Question: Just to confirm, whether if we can have a new checkbox "Select All" on the components of the Tridion Translation, the objective is here that we have got lots of languages and business user want to select all on single click. I know these fields are read-only, however just checking whether we can have some type of extensions to achieve this or any other suggestion is always welcome.
Please see below screen shot, with the new "Select All" checkbox.

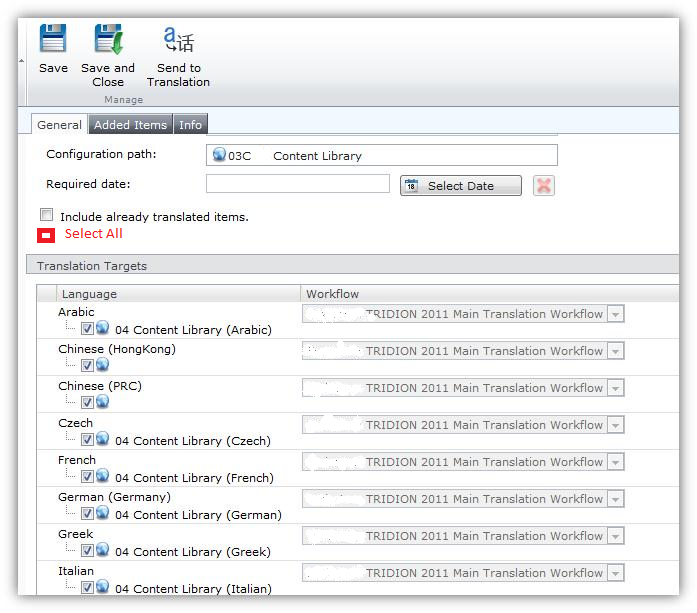
Answer: From Alexandra Popova, Product Manager for SDL:
Hi Manoj,
This checkbox makes perfects sense since the list of Target Languages can be pretty big. The feature has been already requested (registered as an Enhancement Request) but was not yet implemented.
There is a possibility to create a plugin that will set checkboxes to unchecked when the screen is loaded. Plugin can be also coded to selectively check some publications and not others (based tcmuri). There is a hotfix (Test Track #82766) that needs to be applied prior to plugin - please check with SDL Support if you are interested.
BTW I see your publication names do not show up properly for Chinese (PRC) for example: there is a workaround for this issue:
The width of a column can be changed in TranslationJob.aspx - the table with ID TargetsTable. Notice that any changes made will obviously be overwritten by any new hotfix/version delivered by us so it's not fully supported changing it:) Also notice IIS reset is needed as IIS caches the compiled ASPX file.